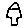
Label: house